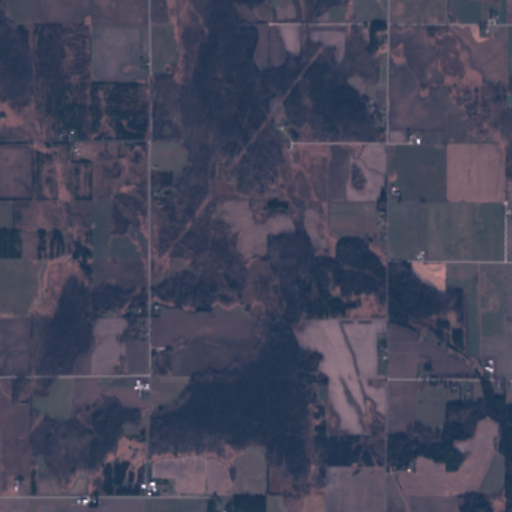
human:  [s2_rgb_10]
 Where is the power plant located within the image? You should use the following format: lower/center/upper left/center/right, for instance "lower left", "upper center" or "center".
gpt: There is no power plant in the image.